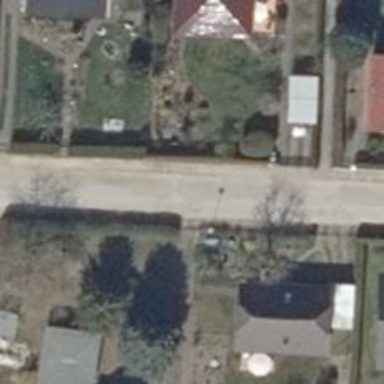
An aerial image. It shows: Driveway leading to service road.